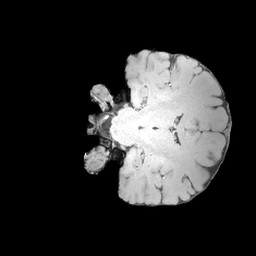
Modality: MP2RAGE
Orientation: coronal